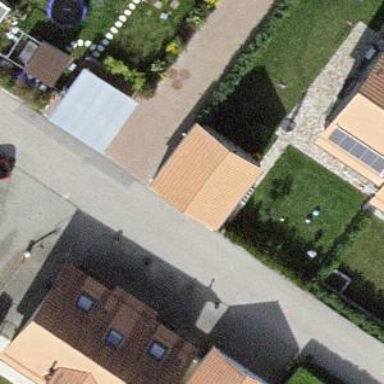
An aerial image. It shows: Garage building.